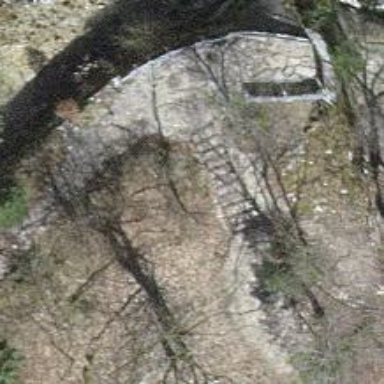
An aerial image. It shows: Set of steps on the road.